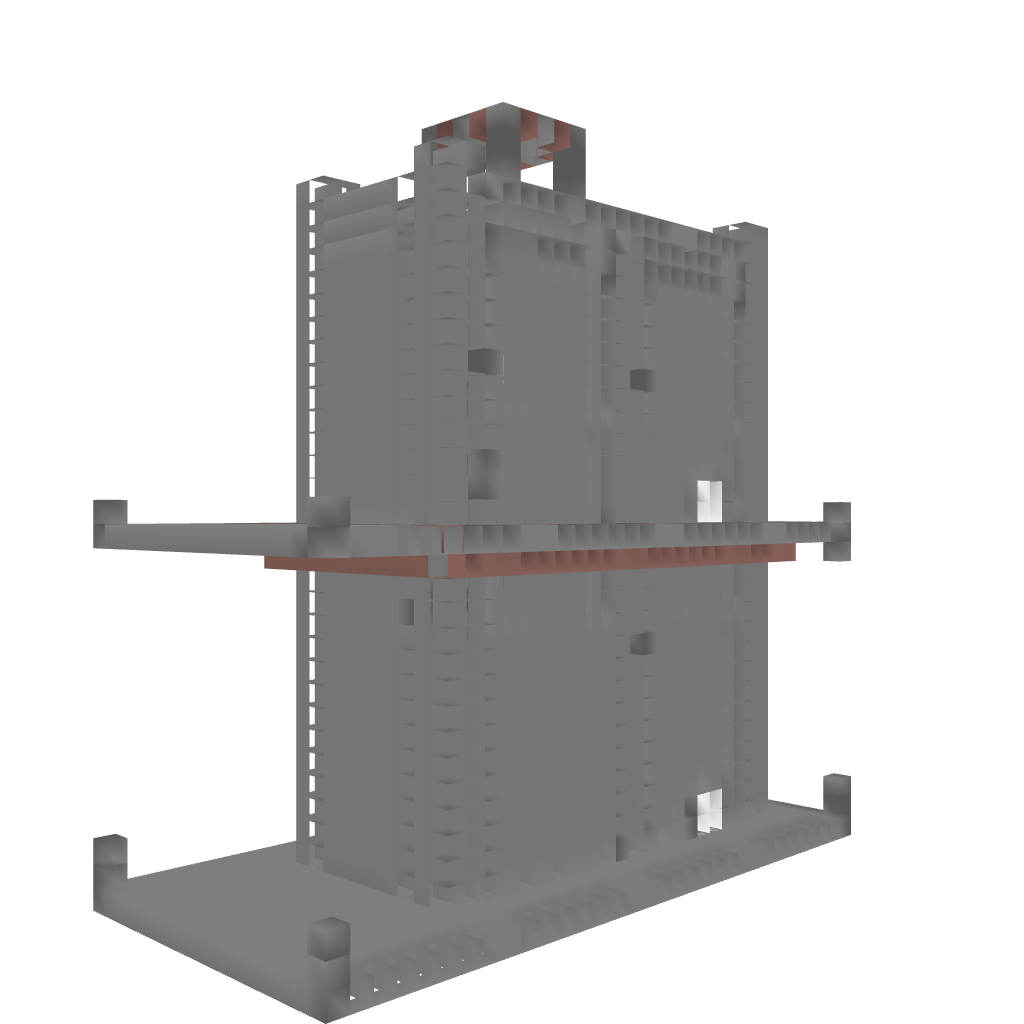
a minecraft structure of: medium castle